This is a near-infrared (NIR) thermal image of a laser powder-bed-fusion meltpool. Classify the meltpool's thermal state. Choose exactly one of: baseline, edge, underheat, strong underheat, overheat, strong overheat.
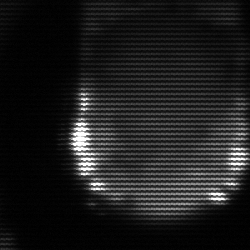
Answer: edge